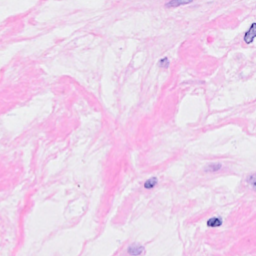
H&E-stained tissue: Breast